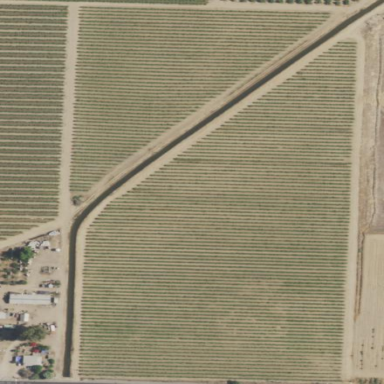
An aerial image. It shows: Vineyard.